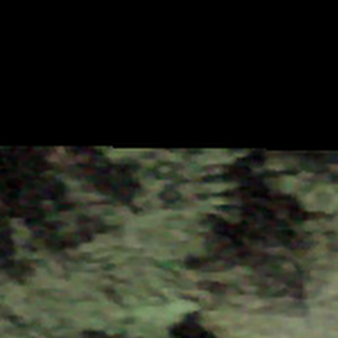
Label: other